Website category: book
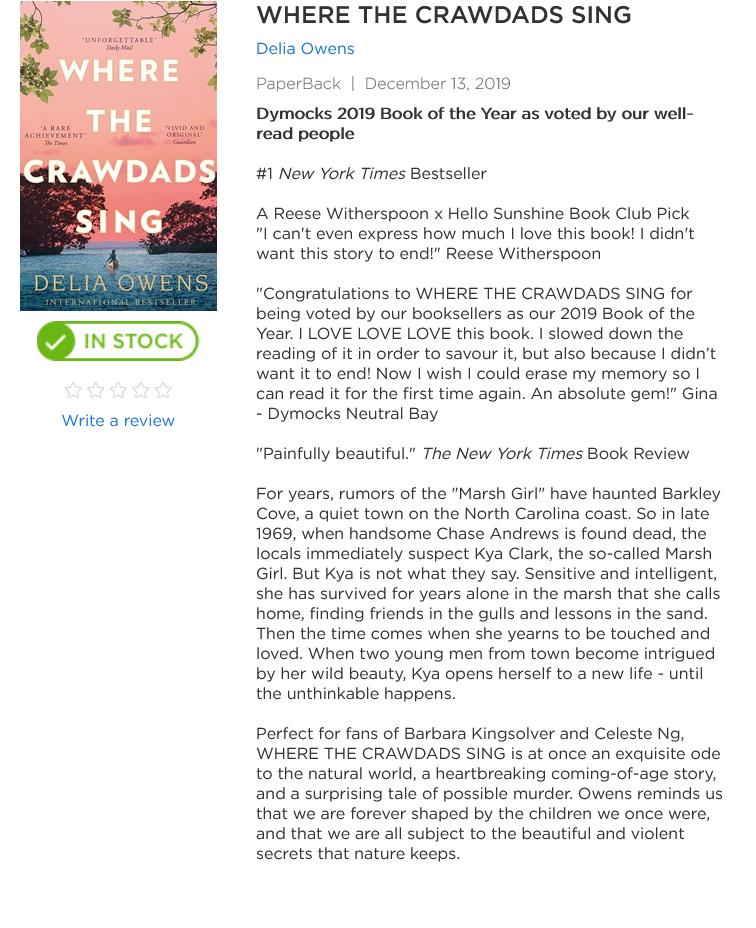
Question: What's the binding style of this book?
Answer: PaperBack

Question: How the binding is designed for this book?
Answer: PaperBack

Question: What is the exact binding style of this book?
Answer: PaperBack

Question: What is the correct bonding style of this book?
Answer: PaperBack

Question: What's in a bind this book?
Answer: PaperBack

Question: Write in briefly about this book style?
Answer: PaperBack

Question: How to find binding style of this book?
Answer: PaperBack

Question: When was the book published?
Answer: December 13, 2019

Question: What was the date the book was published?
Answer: December 13, 2019

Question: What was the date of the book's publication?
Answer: December 13, 2019

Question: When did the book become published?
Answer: December 13, 2019

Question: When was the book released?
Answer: December 13, 2019

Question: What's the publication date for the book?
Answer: December 13, 2019